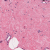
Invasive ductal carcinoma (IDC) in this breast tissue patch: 0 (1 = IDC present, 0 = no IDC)